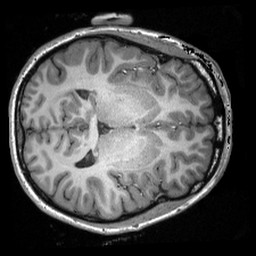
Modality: T1w
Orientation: axial
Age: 21
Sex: female